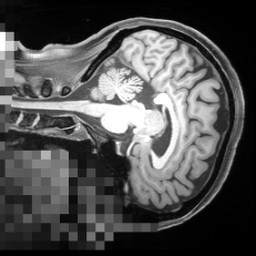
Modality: T1w
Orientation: sagittal
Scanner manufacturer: siemens
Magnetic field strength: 3 T
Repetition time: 2.55 s